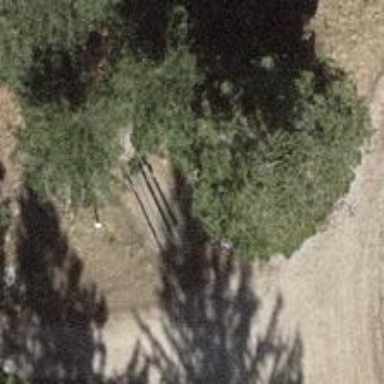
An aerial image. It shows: Picnic table located in leisure land area.